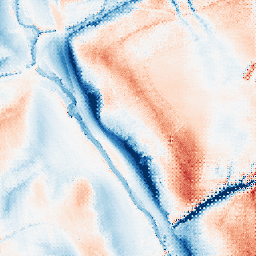
Category: classical
Decomposition family: gaussian_anisotropic
Decomposition parameters: sigma_x: 20
sigma_y: 5
Upsampling method: regularized
Upsampling parameters: scale: 2
lambda_reg: 0.1
Upsampling scale: 2